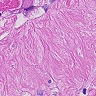
Metastatic tissue present: yes